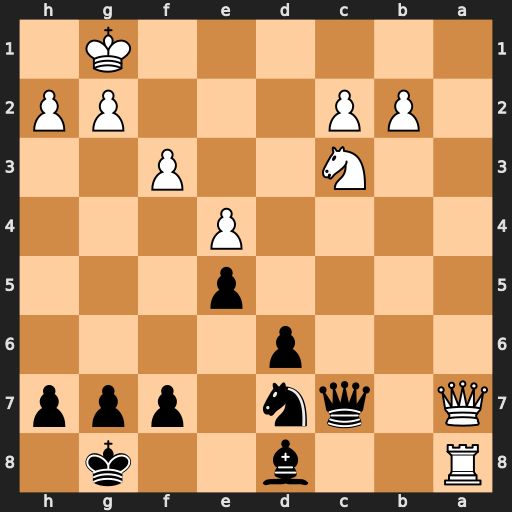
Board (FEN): R2b2k1/Q1qn1ppp/3p4/4p3/4P3/2N2P2/1PP3PP/6K1
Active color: b
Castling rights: -
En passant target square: -
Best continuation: Qxa7+ Rxa7 Bb6+ Kf1 Bxa7